Question: by adding 'height:100%;' to 'html' and 'body', . So now I am changing the question from "Why does this div appear hovering over its sibling div, rather than appearing after it?" to what you see in the title.
You can see my answer for the JSFiddle showing this solution, and now the question is why does that solve the problem.
---
<URL>
In the following SSCCE, I want the '.content-other-than-slider' to be below the first/top viewport (which in this page's layout is represented by 'first-viewport'), so that it is Not visible until the user scrolls down.
I have been fiddling with 'positon's but could not do that. So the question is that

'''
$(document).ready(function() {
//alert("Meh! Meh!");//check
var numberOfImages = $('#imageSlideshowContainer > img').length;
var currentImage = 1;
/**
* Previous Arrow Code
**/
$('.previous-slide-arrow').click(function() {
$('img.slider-image' + currentImage).hide();
$('span.caption' + currentImage).hide();
$('a.navigation-bullet' + currentImage).removeClass('active');
currentImage--;
if (currentImage == 0) {
currentImage = numberOfImages;
}
$('img.slider-image' + currentImage).show();
$('span.caption' + currentImage).show();
$('a.navigation-bullet' + currentImage).addClass('active');
return false;
});
/**
* Next Arrow Code
**/
$('.next-slide-arrow').click(function() {
$('img.slider-image' + currentImage).hide();
$('span.caption' + currentImage).hide();
$('a.navigation-bullet' + currentImage).removeClass('active');
currentImage++;
if (currentImage == numberOfImages + 1) {
currentImage = 1;
}
$('img.slider-image' + currentImage).show();
$('span.caption' + currentImage).show();
$('a.navigation-bullet' + currentImage).addClass('active');
return false;
});
/**
* Bullets Code
**/
function changeImage(imageNumber) {
$('img.slider-image' + currentImage).hide();
$('span.caption' + currentImage).hide();
currentImage = imageNumber;
$('img.slider-image' + currentImage).show();
$('span.caption' + currentImage).show();
$('.navigation-bullets-wrapper a').removeClass('active');
$('a.navigation-bullet' + imageNumber).addClass('active');
}
/**
* Automatic Timer to change Slides
* Copy paste the same code from next arrow, and insert a special function setInterval which will run another function every x seconds you set.
**/
function autoChangeSlides() {
$('img.slider-image' + currentImage).hide();
$('span.caption' + currentImage).hide();
$('a.navigation-bullet' + currentImage).removeClass('active');
currentImage++;
if (currentImage == numberOfImages + 1) {
currentImage = 1;
}
$('img.slider-image' + currentImage).show();
$('span.caption' + currentImage).show();
$('a.navigation-bullet' + currentImage).addClass('active');
}
var slideTimer = setInterval(function() {
autoChangeSlides()
}, 1000);
});
'''
'''
.first-page {
height: 100%;
}
.image-slideshow-container {
position: fixed;
z-index: -1;
}
.image-slideshow-container img {
position: fixed;
display: none;
top: 0px;
left: 0px;
width: 100%;
height: 100%;
}
img.slider-image1 {
display: block;
}
.first-viewport {
height: 100%;
width: 100%;
position: absolute;
display: table;
}
a.previous-slide-arrow,
a.next-slide-arrow {
display: table-cell;
vertical-align: middle;
position: relative;
color: transparent;
opacity: 0.7;
text-align: left;
background-repeat: no-repeat;
background-position: center;
left: 20px;
width: 3%;
}
a.next-slide-arrow {
left: auto;
right: 20px;
text-align: right;
}
.previous-slide-arrow:hover,
.next-slide-arrow:hover {
opacity: 1;
color: transparent;
}
.central-content-container {
text-align: center;
display: table-cell;
vertical-align: bottom;
position: relative;
bottom: 30px;
padding: 20px 5px;
}
.central-content-container span {
display: none;
}
.central-content-container a {
width: 6px;
height: 6px;
display: inline-block;
margin-right: 15px;
background: #b9b8b8;
border-radius: 100%;
}
.central-content-container a:hover {
background: #e8e3e3;
}
.central-content-container a.active {
background: white;
}
/*....................................................*/
a.learn-more-link {
background-color: rgba(250, 250, 250, 0.95);
text-size: 30px;
padding: 7px 15px;
color: transparent;
text-align: center;
}
.learn-more-link-wrapper {
margin-top: 15px;
}
.learn-more-link-wrapper .learn-more-image {
text-align: center;
padding: 5px 40px;
border-radius: 15%;
opacity: 0.8;
}
.learn-more-link-wrapper .learn-more-image:hover {
opacity: 1;
}
.slider-text-wrapper {} .slider-text-wrapper span {
display: none;
}
.slider-text-wrapper span h3,
.slider-text-wrapper span p {
font-family: 'Open Sans', sans-serif;
color: white;
line-height: 60px
}
.slider-text-wrapper span h3 {
font-weight: 100;
text-transform: uppercase;
font-size: 68px;
}
.slider-text-wrapper span h3 strong {
font-weight: 700;
}
.slider-text-wrapper span p {
font-weight: 100;
font-size: 20px;
}
.slider-text-wrapper .caption1 {
display: block;
}
.first-viewport {
top: 0px;
}
.caption {
font-family: sans-serif;
font-size: 25px;
font-weight: bold;
color: white;
}
.content-other-than-slider p {
width: 90%;
opacity: 0.5;
background-color: wheat;
margin: 0px auto;
}
'''
'''
<script src="https://ajax.googleapis.com/ajax/libs/jquery/2.1.1/jquery.min.js"></script>
<div class="first-page">
<div id="imageSlideshowContainer" class="image-slideshow-container">
<img class="slider-image1" src="http://shutupandtakemethere.com/pics/022014/stairs-in-a-japanese-garden-big.jpg" alt="pitcher!" />
<img class="slider-image2" src="http://piximus.net/media/9366/beautiful-places-on-the-world-20.jpg" alt="pitcher!" />
<img class="slider-image3" src="http://freetopwallpaper.com/wp-content/uploads/2013/09/free-beautiful-place-wallpaper-hd-161.jpg" alt="pitcher!" />
<img class="slider-image4" src="http://www.countrysideshow.co.uk/sites/default/files/imagecache/HP_SS1_990x514/rotor/hh%20ss%201.jpg"
alt="pitcher!" />
</div>
<div class="first-viewport">
<a class="previous-slide-arrow" href="#">&lt;</a>
<div class="central-content-container">
<div class="slider-text-wrapper">
<span class="caption caption1">DESCRIPTION TEXT</span>
<span class="caption caption2">DESCRIPTION TEXT</span>
<span class="caption caption3">DESCRIPTION TEXT</span>
<span class="caption caption4">DESCRIPTION TEXT</span>
</div>
<div class="learn-more-link-wrapper">
<img class="read-more-image" src="http://www.abacusinstitute.ac.nz/wp-content/uploads/2013/05/readmore.png" />
</div>
<div class="navigation-bullets-wrapper">
<a class="active navigation-bullet1" href="javascript: changeImage(1)">
<span>Bullet</span>
</a>
<a class="navigation-bullet2" href="javascript: changeImage(2)">
<span>Bullet</span>
</a>
<a class="navigation-bullet3" href="javascript: changeImage(3)">
<span>Bullet</span>
</a>
<a class="navigation-bullet4" href="javascript: changeImage(4)">
<span>Bullet</span>
</a>
</div>
<!-- navigation bullets wrapper -->
</div>
<!-- central-content-container -->
<a class="next-slide-arrow" href="#">&gt;</a>
</div>
<!-- first-viewport -->
</div>
<!-- first-page -->
<div class="content-other-than-slider">
<p>Lorem Ipsum is simply dummy text of the printing and typesetting industry. Lorem Ipsum has been the industry's standard dummy text ever since the 1500s, when an unknown printer took a galley of type and scrambled it to make a type specimen book. It
has survived not only five centuries, but also the leap into electronic typesetting, remaining essentially unchanged. It was popularised in the 1960s with the release of Letraset sheets containing Lorem Ipsum passages, and more recently with desktop
publishing software like Aldus PageMaker including versions of Lorem Ipsum.</p>
</div>
<!-- content-other-than-slider -->
'''
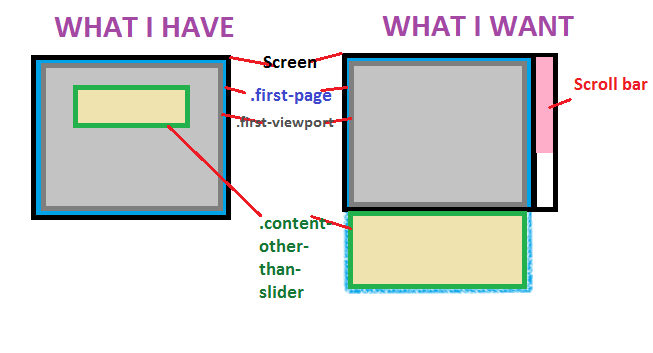
Answer: Applying 'height:100%;' to 'body' solved the problem.
<URL>.
But I am yet not clear about why does that solve the problem, so if somebody knows that, I will like them to still post an answer or edit this one.